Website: lowes
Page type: stored-credit-cards
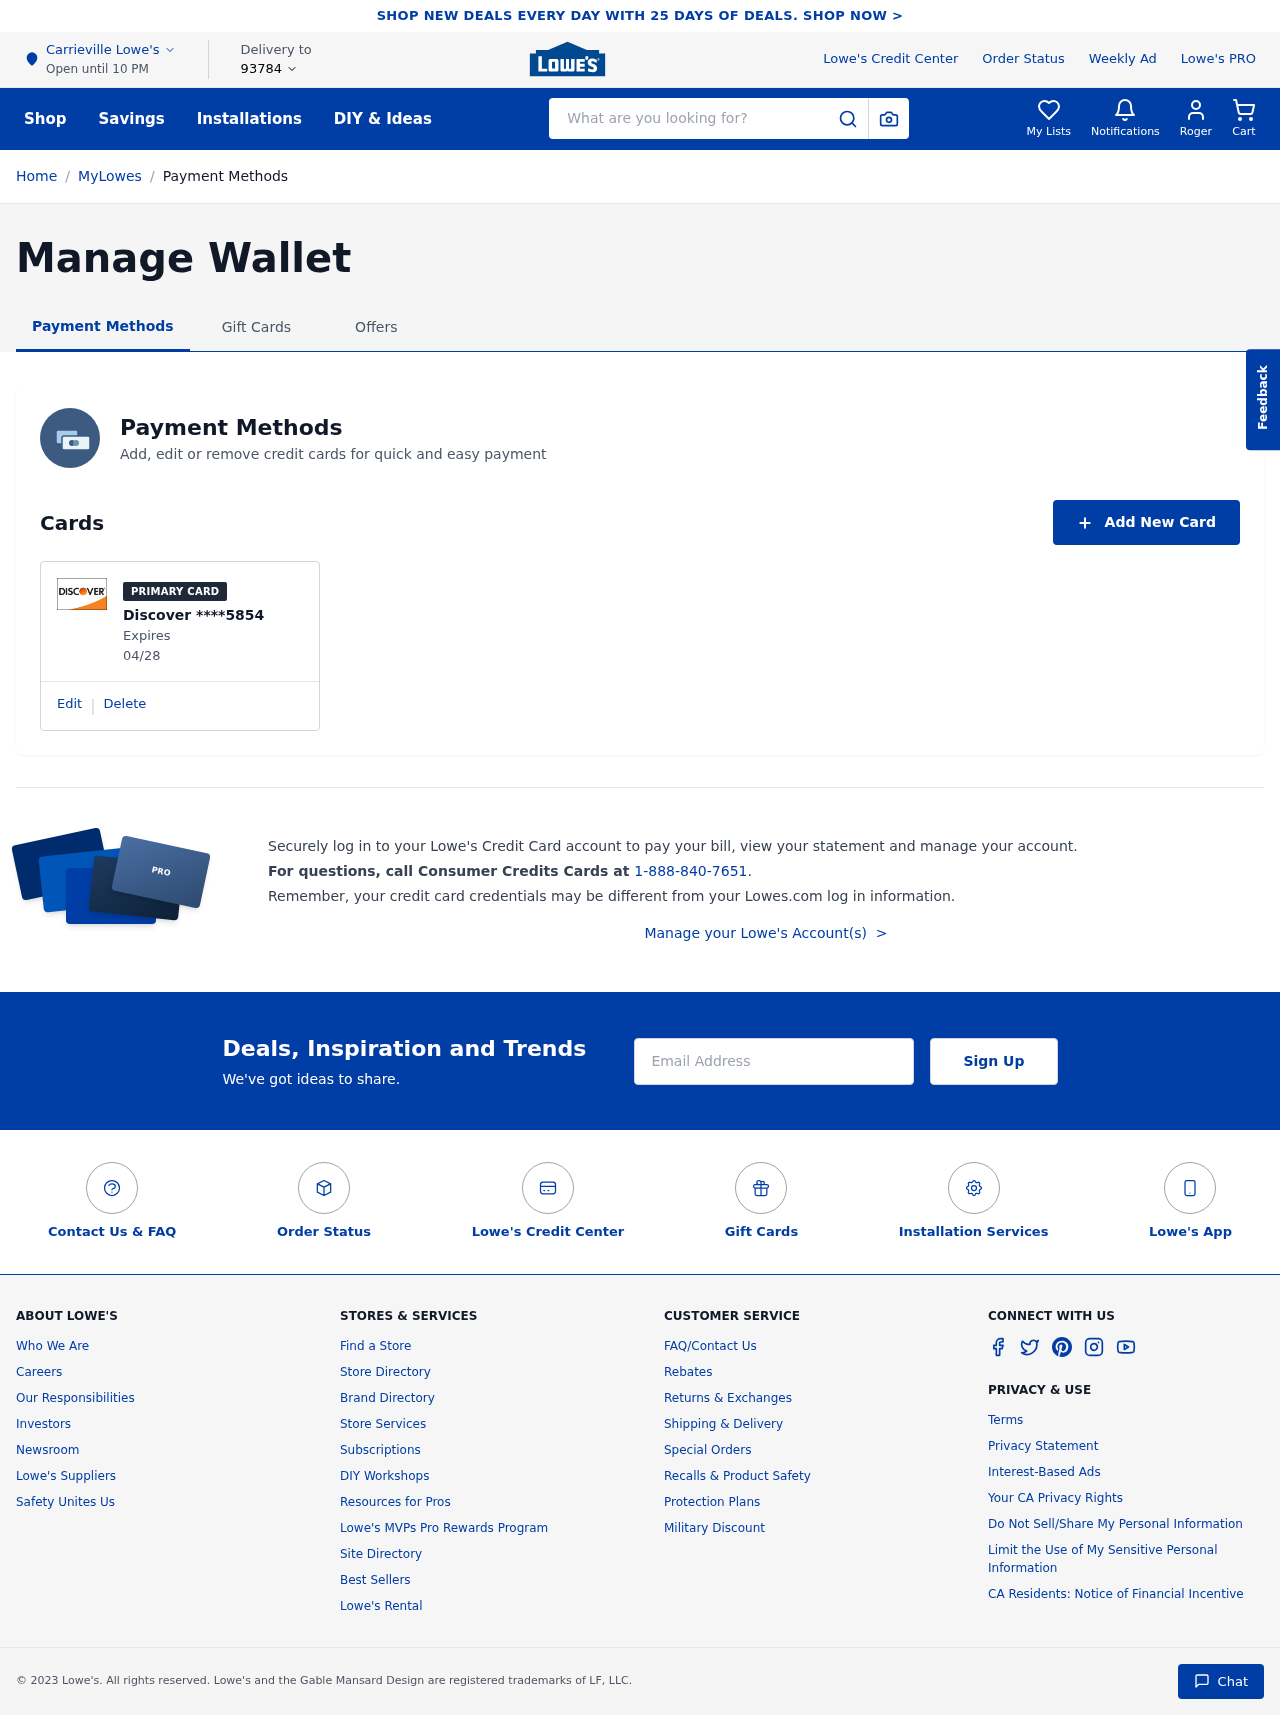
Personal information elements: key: PII_CARD_EXPIRY
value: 04/28
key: PII_CARD_LAST4
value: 5854
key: PII_CARD_TYPE
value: Discover
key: PII_CITY
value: Carrieville
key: PII_EMAIL
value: roger_morris@hotmail.com
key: PII_FIRSTNAME
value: Roger
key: PII_POSTCODE
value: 93784
Search elements: key: HEADER_SEARCH
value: What are you looking for?